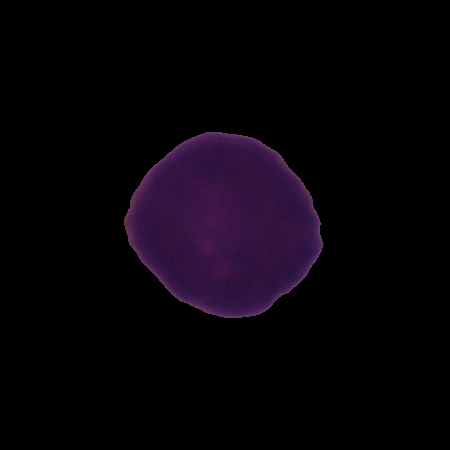
Label: healthy